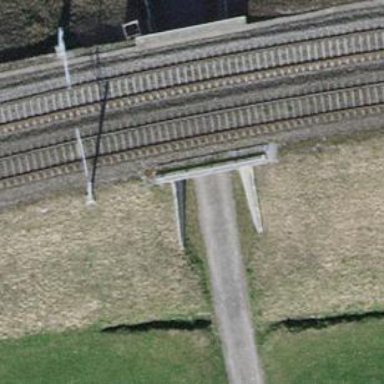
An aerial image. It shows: Bridge over railway with electrified contact lines.